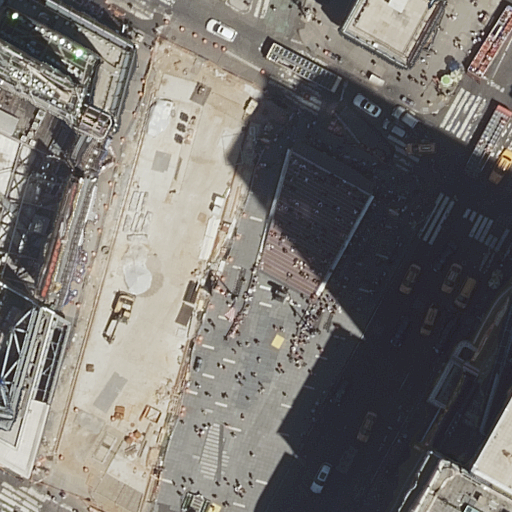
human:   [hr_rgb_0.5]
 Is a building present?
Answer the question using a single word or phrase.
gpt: yes

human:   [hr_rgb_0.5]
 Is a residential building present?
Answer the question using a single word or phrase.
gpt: yes

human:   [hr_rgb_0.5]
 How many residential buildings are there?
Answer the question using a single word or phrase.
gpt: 9

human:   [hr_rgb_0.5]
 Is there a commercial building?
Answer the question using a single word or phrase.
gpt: no

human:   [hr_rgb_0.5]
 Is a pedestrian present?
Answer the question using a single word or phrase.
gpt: yes

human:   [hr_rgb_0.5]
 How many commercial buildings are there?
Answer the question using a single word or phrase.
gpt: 0

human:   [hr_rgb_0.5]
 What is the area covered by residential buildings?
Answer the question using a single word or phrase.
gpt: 4796m2

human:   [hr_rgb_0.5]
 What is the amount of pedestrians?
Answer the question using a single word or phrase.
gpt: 1

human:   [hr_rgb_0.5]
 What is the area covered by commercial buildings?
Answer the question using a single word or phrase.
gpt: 0m2

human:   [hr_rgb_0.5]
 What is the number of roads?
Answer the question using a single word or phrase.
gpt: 9

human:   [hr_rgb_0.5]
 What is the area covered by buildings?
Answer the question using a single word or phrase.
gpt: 4796m2

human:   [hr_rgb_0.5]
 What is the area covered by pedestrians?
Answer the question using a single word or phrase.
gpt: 20m2

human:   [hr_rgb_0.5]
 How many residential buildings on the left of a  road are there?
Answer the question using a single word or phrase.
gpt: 6

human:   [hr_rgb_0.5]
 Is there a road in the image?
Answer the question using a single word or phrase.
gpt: yes

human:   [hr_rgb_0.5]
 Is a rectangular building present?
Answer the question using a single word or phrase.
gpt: yes

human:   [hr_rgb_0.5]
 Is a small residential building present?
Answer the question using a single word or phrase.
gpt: yes

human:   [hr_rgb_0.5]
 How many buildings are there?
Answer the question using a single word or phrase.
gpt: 9

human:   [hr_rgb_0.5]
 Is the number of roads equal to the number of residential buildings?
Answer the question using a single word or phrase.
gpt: yes

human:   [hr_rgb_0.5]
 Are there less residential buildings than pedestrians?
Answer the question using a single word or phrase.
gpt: no

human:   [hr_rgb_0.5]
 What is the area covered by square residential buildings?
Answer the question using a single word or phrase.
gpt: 0m2

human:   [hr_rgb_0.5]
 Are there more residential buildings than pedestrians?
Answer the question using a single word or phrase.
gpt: yes

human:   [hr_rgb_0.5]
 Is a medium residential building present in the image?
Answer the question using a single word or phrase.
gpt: yes

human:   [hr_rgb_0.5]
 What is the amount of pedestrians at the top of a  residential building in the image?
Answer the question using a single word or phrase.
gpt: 0

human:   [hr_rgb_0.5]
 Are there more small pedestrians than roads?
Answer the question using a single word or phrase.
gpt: no

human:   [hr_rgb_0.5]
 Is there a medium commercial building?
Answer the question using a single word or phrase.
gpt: no

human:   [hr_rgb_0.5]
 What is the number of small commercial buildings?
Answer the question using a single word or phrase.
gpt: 0

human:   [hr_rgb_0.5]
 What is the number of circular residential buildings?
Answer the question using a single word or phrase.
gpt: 0

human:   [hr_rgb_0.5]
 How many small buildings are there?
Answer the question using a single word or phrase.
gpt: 2

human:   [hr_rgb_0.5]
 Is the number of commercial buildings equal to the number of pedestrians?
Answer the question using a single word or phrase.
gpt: no

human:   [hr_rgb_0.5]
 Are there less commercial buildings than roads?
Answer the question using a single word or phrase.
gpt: yes

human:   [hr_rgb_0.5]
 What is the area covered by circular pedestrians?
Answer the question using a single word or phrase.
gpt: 0m2

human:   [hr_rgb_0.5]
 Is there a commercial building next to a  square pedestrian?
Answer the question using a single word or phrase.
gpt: no

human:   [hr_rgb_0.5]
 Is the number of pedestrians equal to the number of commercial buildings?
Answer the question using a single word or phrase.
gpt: no

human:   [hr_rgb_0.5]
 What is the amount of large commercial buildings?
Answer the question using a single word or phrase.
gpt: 0

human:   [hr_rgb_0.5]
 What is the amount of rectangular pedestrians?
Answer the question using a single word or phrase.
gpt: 1

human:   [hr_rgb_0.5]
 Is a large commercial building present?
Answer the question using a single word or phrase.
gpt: no

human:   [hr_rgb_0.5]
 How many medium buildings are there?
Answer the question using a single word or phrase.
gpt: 5

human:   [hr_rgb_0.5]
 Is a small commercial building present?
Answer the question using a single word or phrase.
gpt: no

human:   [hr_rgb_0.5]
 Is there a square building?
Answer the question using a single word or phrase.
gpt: no

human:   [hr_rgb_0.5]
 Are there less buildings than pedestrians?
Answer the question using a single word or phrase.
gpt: no

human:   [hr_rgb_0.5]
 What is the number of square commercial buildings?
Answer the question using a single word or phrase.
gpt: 0

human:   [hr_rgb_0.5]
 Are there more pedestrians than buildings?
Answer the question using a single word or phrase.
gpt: no

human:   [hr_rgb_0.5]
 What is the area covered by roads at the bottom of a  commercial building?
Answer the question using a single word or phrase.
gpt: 0m2

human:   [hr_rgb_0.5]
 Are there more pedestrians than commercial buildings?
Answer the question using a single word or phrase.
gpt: yes

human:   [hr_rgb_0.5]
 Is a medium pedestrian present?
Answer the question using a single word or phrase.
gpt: no

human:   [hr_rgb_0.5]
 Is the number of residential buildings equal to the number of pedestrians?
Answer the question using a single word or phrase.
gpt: no

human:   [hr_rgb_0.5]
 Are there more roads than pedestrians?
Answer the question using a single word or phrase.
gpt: yes

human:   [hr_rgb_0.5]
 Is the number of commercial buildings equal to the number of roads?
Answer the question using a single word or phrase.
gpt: no

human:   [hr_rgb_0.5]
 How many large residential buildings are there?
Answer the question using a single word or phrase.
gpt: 2

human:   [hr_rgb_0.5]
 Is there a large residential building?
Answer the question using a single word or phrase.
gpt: yes

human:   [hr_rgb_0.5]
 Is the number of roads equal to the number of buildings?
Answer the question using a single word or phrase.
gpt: yes

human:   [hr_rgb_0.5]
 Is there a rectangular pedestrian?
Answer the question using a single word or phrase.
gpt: yes

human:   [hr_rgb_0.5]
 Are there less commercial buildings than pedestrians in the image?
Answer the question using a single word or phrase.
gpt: yes

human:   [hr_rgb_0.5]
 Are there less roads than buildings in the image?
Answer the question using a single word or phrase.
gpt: no

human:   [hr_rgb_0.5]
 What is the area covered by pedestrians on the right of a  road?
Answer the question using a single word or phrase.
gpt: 0m2

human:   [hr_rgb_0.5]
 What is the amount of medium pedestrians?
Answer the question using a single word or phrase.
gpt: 0

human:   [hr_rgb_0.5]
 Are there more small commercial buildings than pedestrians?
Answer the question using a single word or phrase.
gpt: no

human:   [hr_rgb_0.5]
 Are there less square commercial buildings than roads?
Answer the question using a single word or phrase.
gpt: yes

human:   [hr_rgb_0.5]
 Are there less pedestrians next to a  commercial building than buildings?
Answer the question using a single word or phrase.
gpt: yes

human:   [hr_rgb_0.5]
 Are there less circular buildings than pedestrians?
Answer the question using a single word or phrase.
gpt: yes

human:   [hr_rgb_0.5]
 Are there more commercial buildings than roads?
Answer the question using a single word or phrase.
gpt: no

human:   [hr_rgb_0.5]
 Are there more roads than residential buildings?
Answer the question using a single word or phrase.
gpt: no

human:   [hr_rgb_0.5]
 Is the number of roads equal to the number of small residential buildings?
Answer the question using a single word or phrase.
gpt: no

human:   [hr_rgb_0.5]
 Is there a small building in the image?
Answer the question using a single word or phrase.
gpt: yes